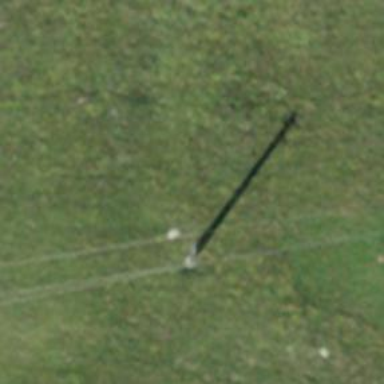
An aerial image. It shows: Minor power line.